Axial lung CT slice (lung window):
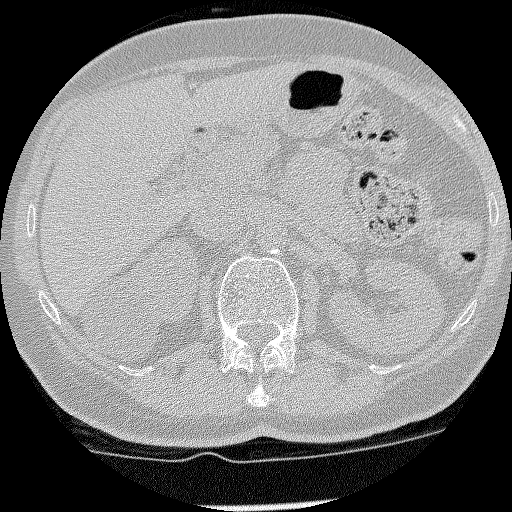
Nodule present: no